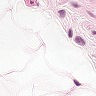
Metastatic tissue present: no